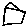
Label: house